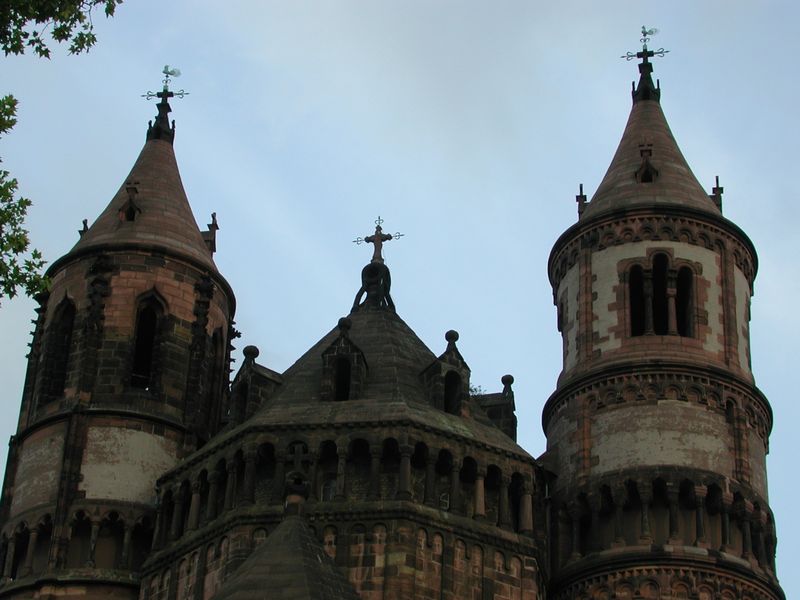
Titel: Dom St. Peter und Paul in Worms
Standort: Worms, Dom (EU - D - RP)
Schlagwörter: baum, blau, dunkel, himmel, weiß, kirchturm, braun, fenster, schwarz, säulen, dach, gebäude, rot, schloss, alt, stein, kirche, rund, turm, bogen, ziegel, kuppel, nahaufnahme, foto, fotografie, bögen, erker, burg, archtektur, kirch, kloster, kreuz, türmchen, türme, sandstein, apsis, rundbögen, chor, fotographie, säulengang, romanisch, wetterhahn, blu, hexagon, schliss, rurm